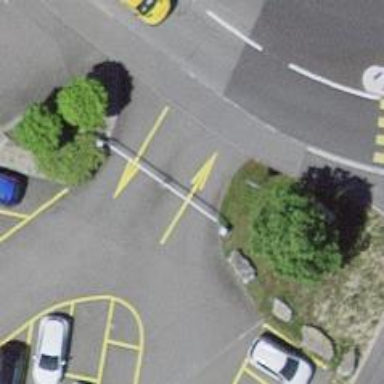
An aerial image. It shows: Lift gate barrier.